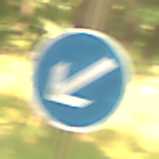
Verkehrszeichen: VorgeschriebeneVorbeifahrtLinks
Umgebung: Outdoor, Nature
Tageszeit: Midday
Wetter: PartlyCloudy
Licht: Natural
Jahreszeit: NotSpecified
Kontrast: LowContrast